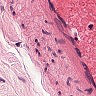
Metastatic tissue present: no